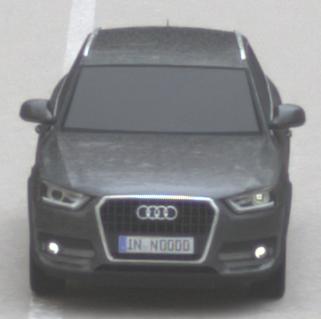
Make: Audi
Model: Q3 1.4 TFSI
Detailed model: Q3 (8U)
Model produced from: 2013/07
Model produced until: 2014/10
Doors: 5
Color: gray
Road condition: dry road
Daytime: morning or afternoon
Contrast: low contrast